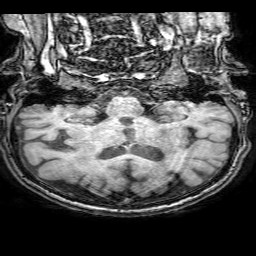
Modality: T1w
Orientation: sagittal
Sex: male
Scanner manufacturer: philips
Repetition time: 0.008266 s
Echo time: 0.00382 s